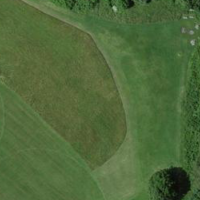
EUNIS habitat code: 53
Species observed at this site:
Prunus spinosa